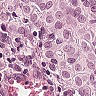
Metastatic tissue present: yes